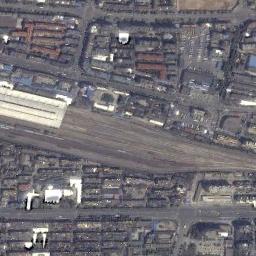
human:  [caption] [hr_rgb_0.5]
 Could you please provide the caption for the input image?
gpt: There is a railway station in the crowded city .

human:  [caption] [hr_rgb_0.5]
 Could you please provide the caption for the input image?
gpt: The railway station has some railways and a white building and the railway station is surrounded by a residential area .

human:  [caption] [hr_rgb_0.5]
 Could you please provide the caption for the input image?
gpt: The railway station is next to some buildings .

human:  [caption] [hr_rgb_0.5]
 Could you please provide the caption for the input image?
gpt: There are many buildings beside the railway station .

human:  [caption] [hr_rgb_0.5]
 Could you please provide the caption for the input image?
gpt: There are many buildings around the white railway station .